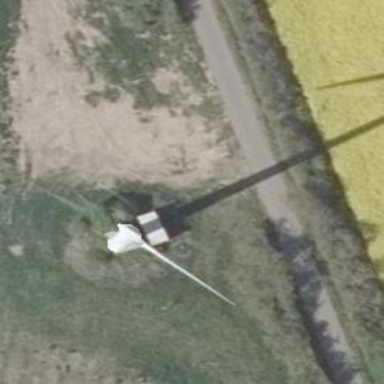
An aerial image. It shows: Wind generator is in the picture.